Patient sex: M
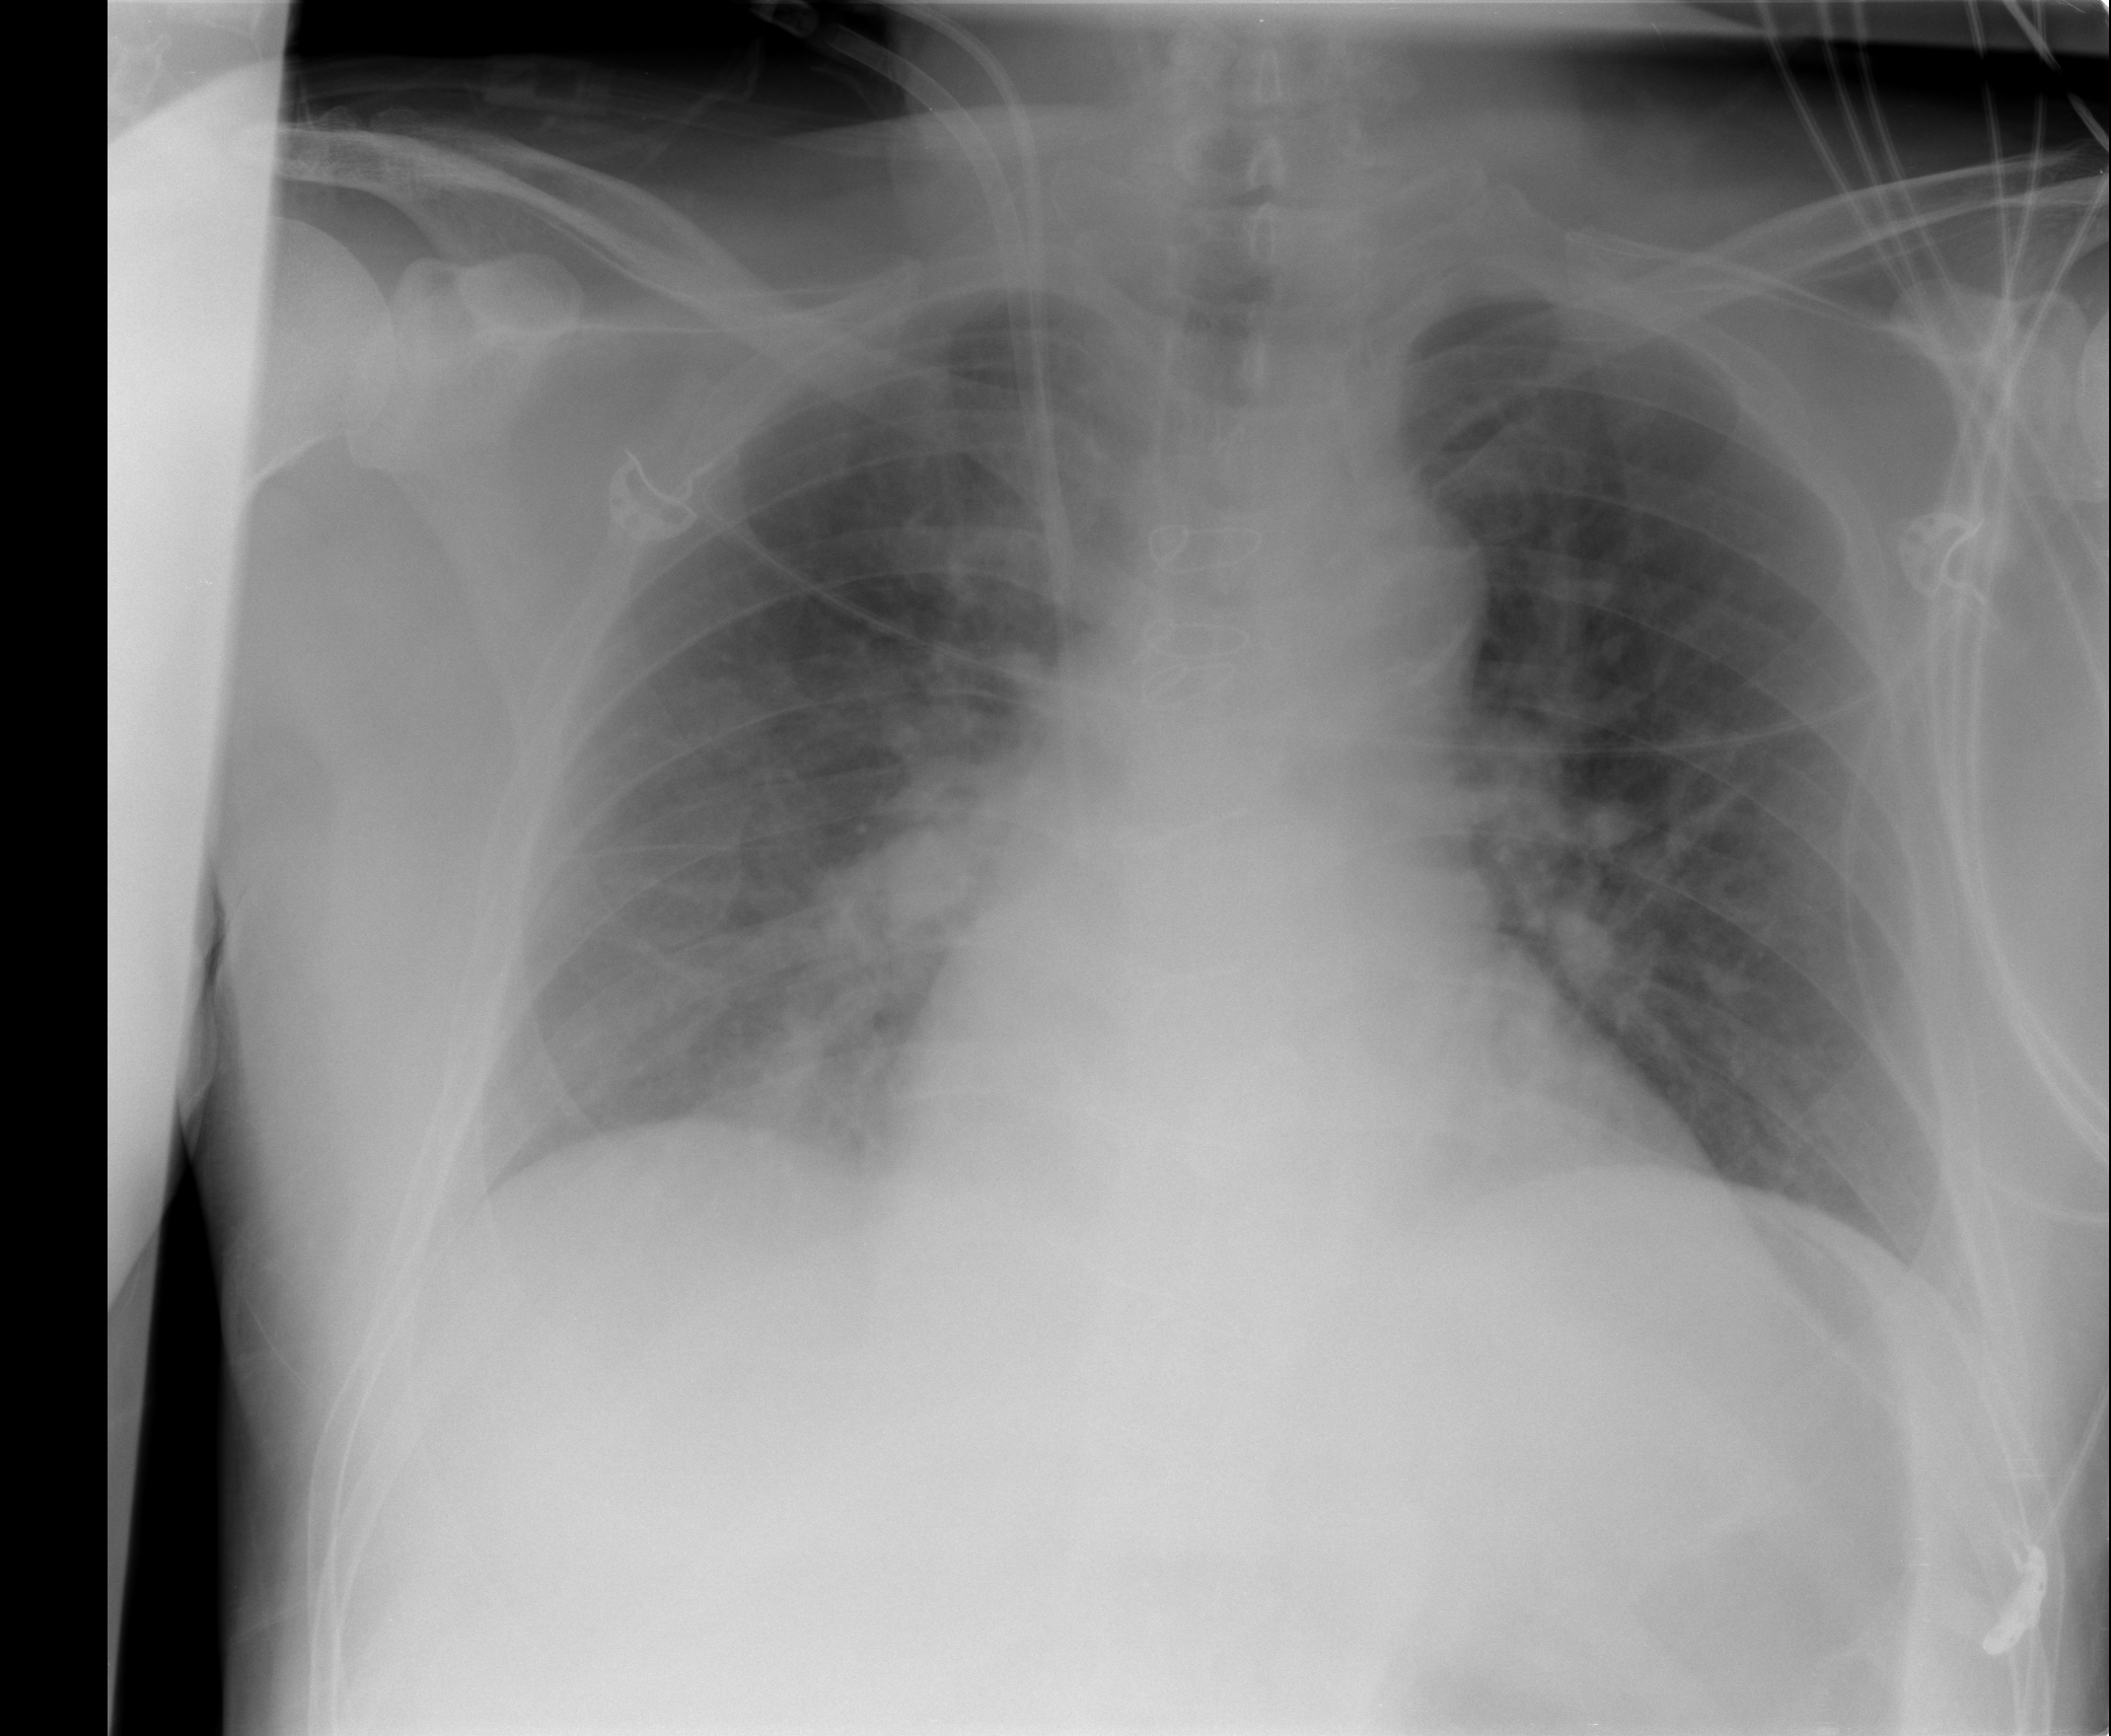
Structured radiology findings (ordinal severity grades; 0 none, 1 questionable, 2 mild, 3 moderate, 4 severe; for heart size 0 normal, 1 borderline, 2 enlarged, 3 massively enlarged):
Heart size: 0
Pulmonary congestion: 1
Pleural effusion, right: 0
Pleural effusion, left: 0
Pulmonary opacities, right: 0
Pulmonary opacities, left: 0
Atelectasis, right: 0
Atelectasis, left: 0